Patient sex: M
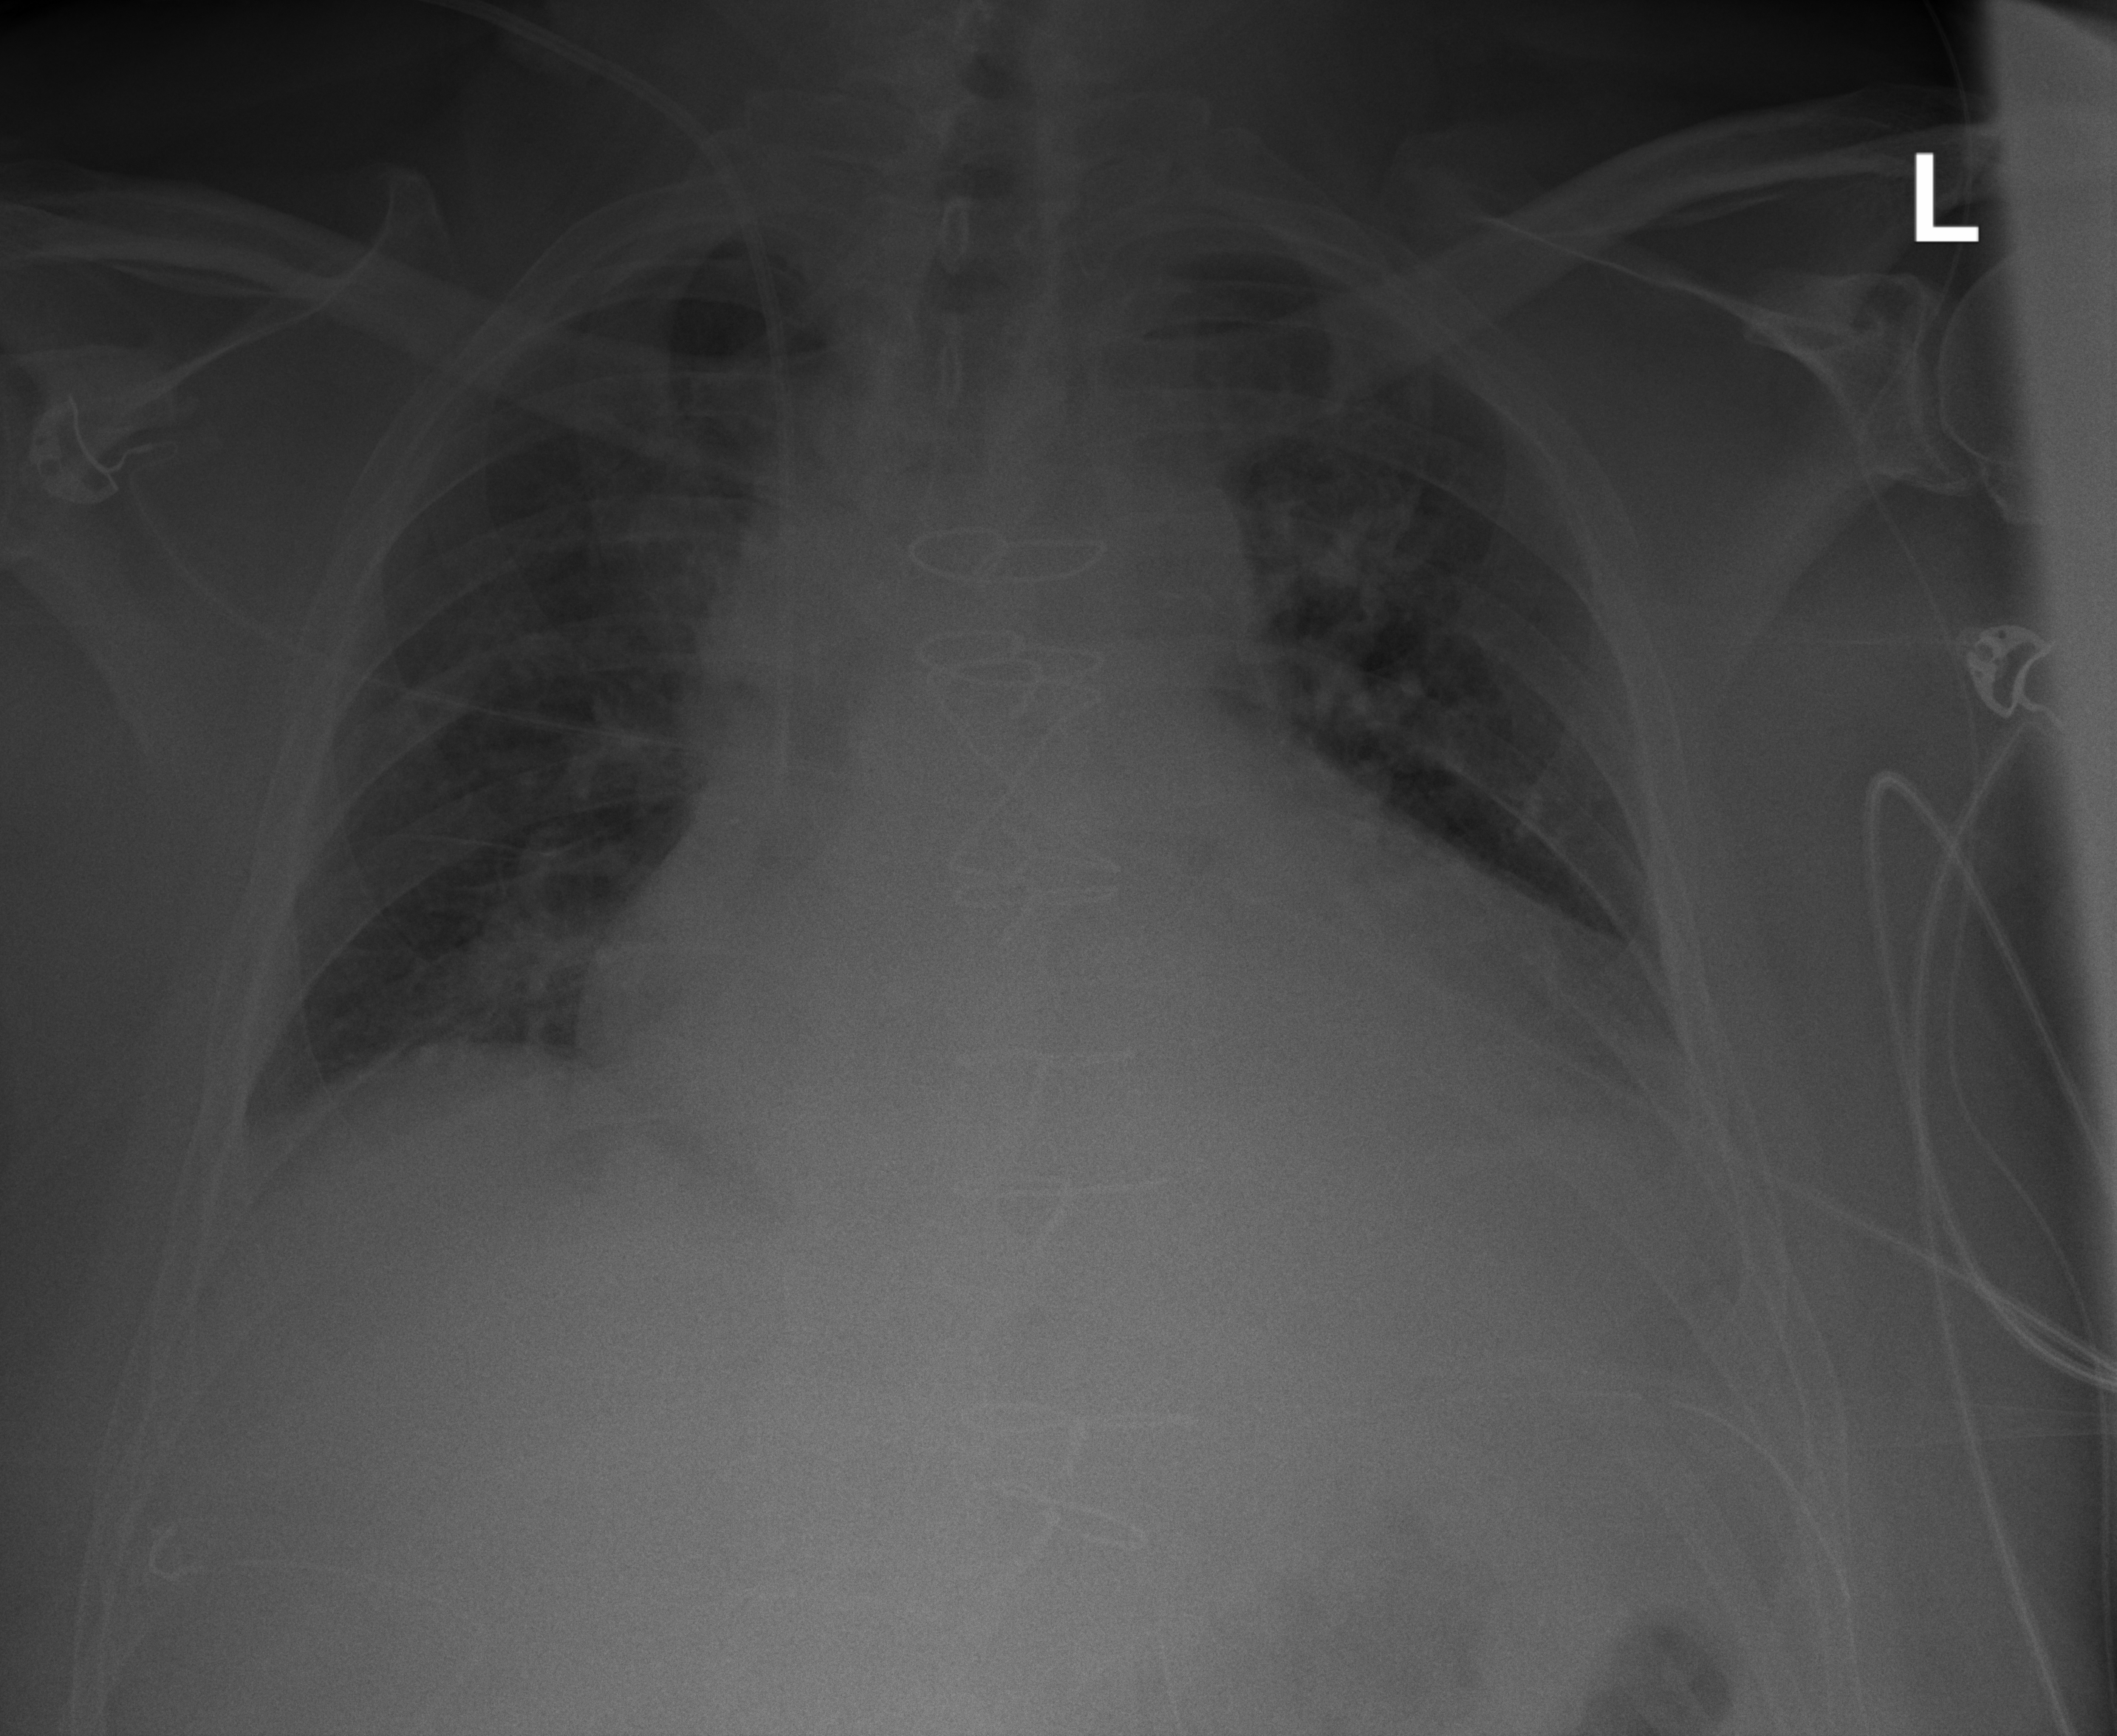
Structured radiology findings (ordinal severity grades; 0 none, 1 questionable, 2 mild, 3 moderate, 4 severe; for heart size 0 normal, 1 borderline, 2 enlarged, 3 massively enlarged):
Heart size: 3
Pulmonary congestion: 2
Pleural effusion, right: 0
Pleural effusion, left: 0
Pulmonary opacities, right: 2
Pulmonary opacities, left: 2
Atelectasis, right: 2
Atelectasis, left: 2